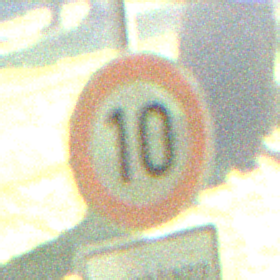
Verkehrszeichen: Geschwindigkeit10
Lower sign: ZeitangabenMitBeschraenkungAufWochentage1
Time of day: MorningAfternoon
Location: Outdoor (Nature)
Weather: Clear
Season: NotSpecified
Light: Natural